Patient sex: M
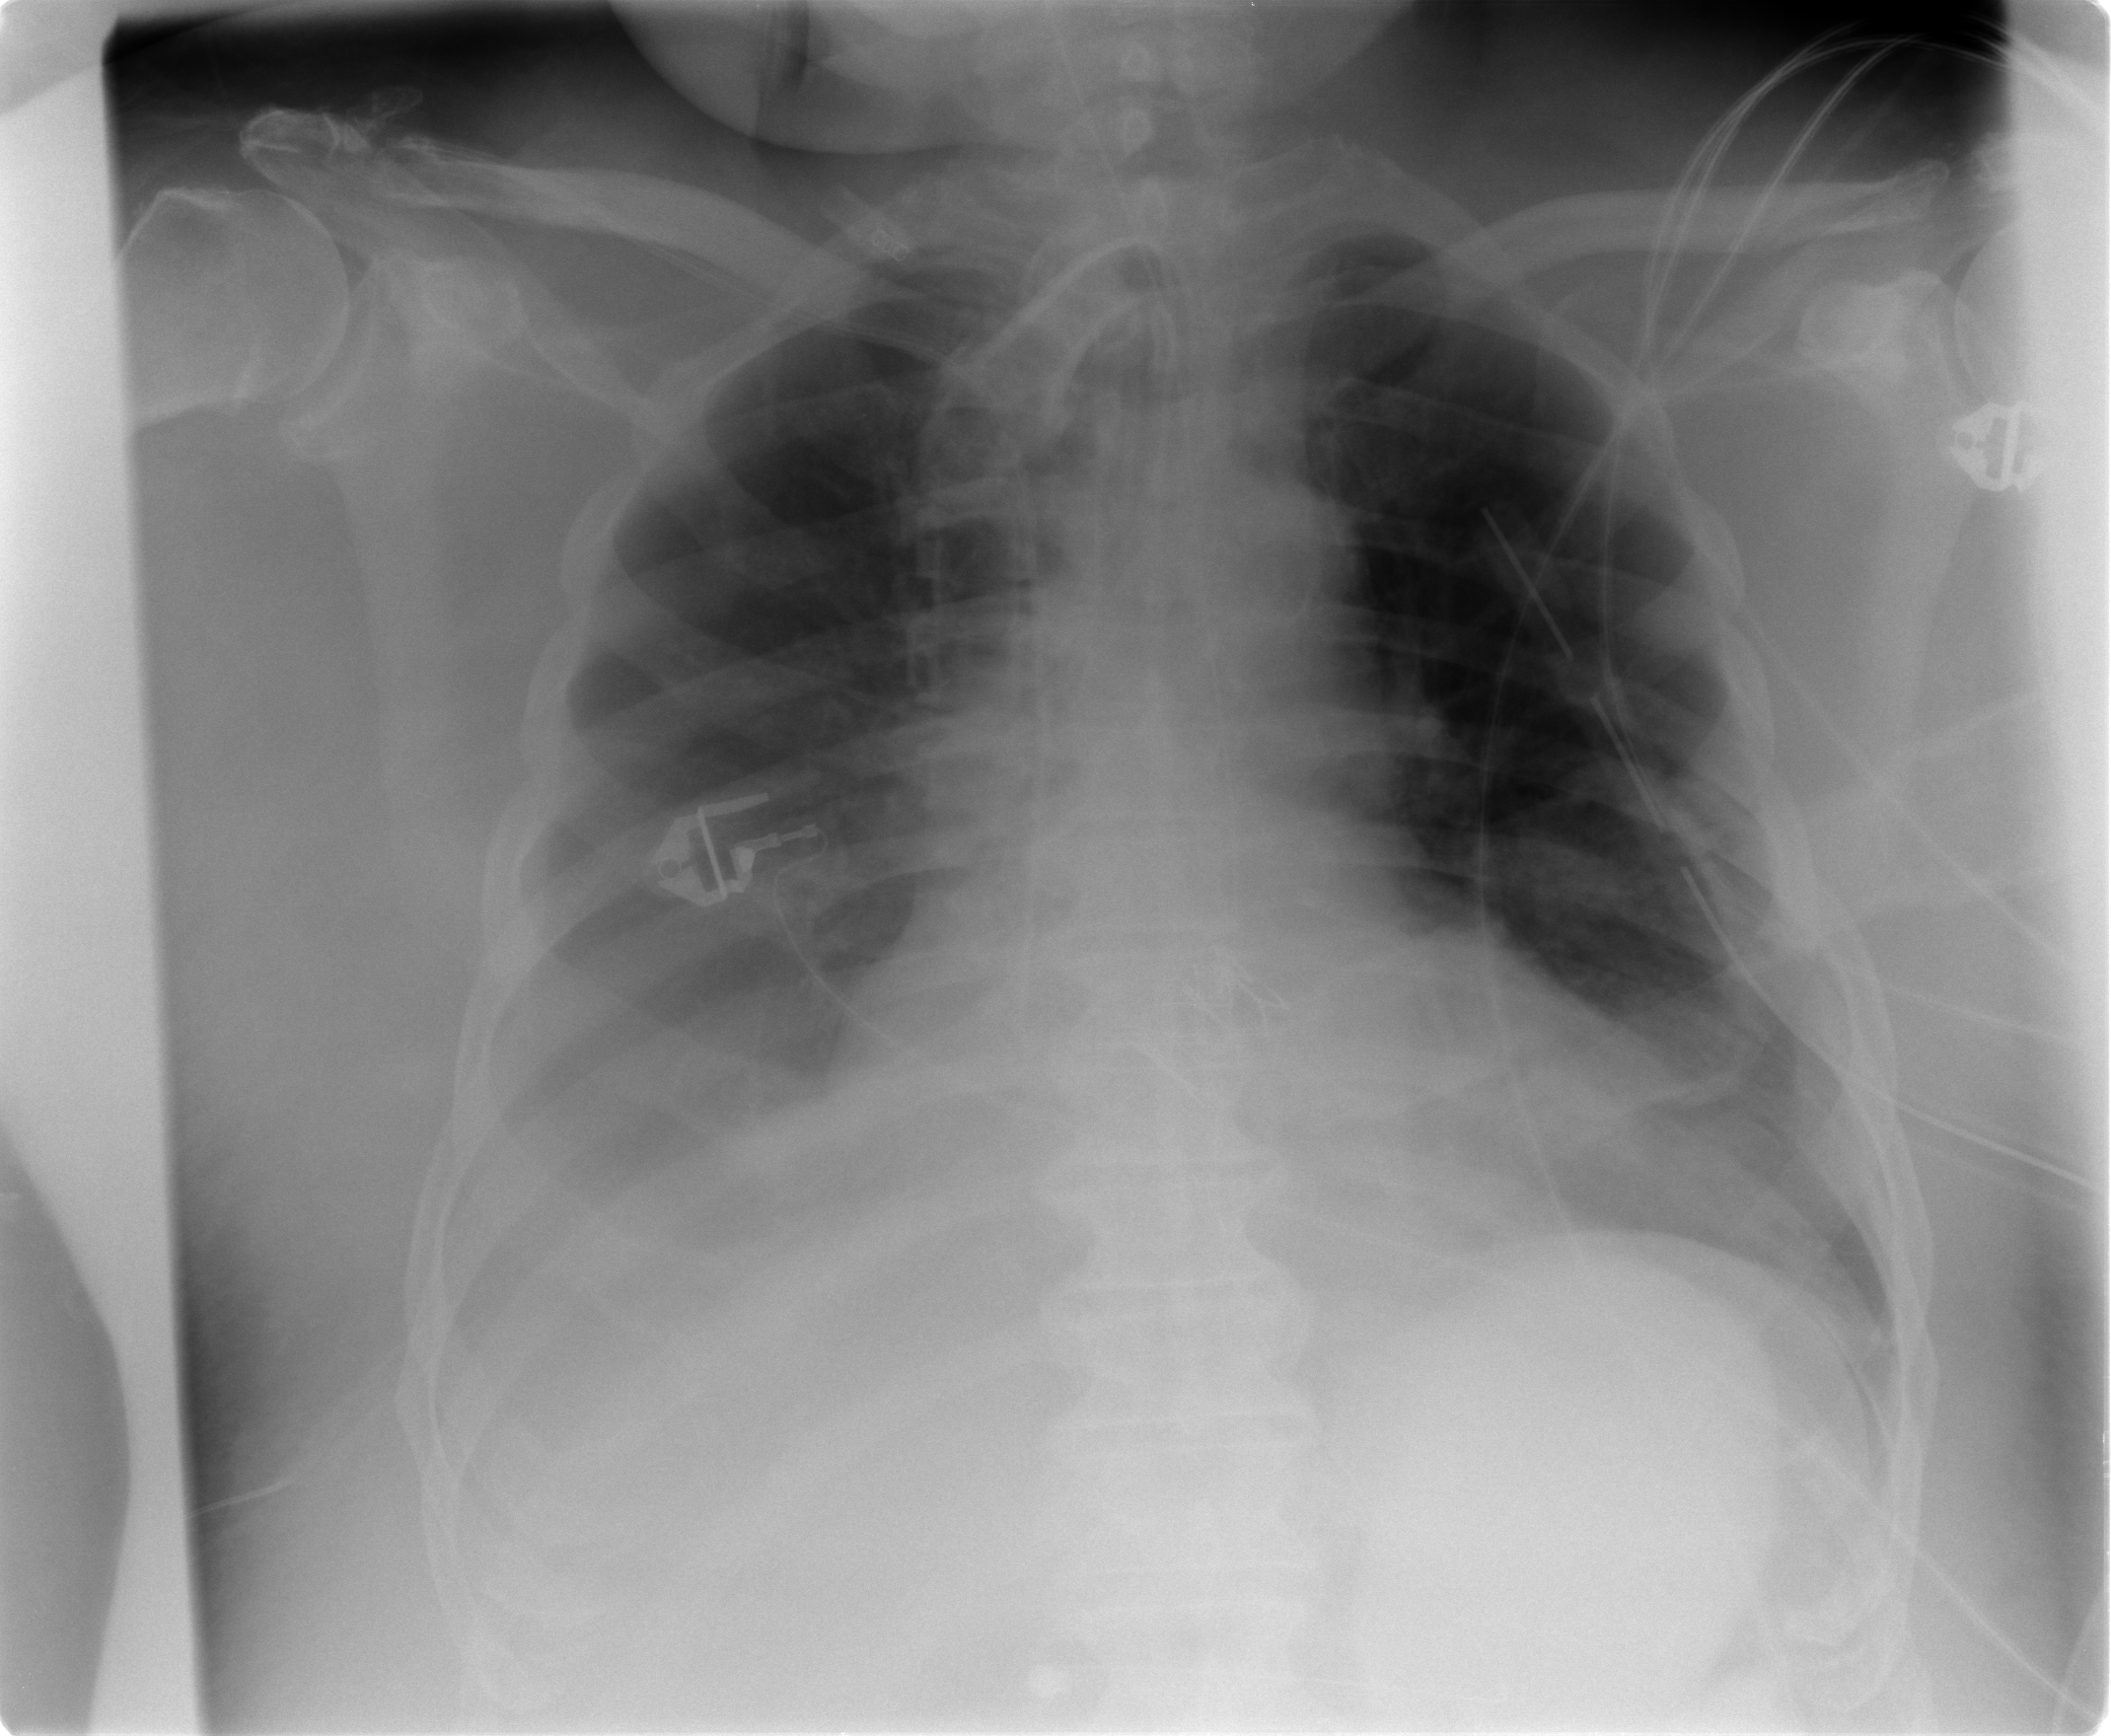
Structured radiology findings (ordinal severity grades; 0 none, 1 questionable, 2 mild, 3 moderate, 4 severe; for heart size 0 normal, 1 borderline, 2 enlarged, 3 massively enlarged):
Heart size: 2
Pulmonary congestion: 0
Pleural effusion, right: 3
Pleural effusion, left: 2
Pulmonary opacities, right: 0
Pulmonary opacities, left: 0
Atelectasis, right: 2
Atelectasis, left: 2